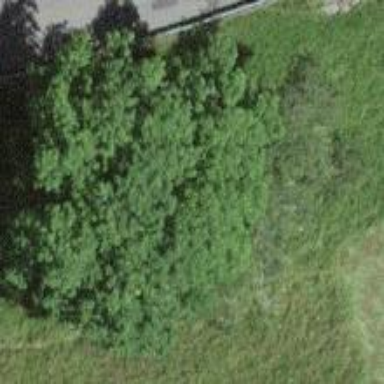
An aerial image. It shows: Single tag "natural: tree."